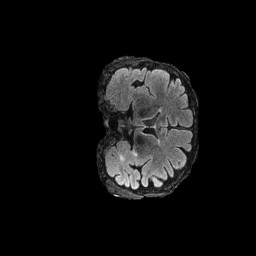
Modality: FLAIR
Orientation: coronal
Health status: ill
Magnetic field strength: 3 T